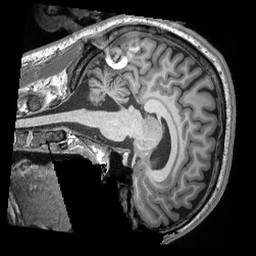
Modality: T1w
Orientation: sagittal
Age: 25
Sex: male
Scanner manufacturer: siemens
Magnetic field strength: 3 T
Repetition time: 2.3 s
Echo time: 0.00308 s